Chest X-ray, PA view. Patient: 48 years old, sex M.
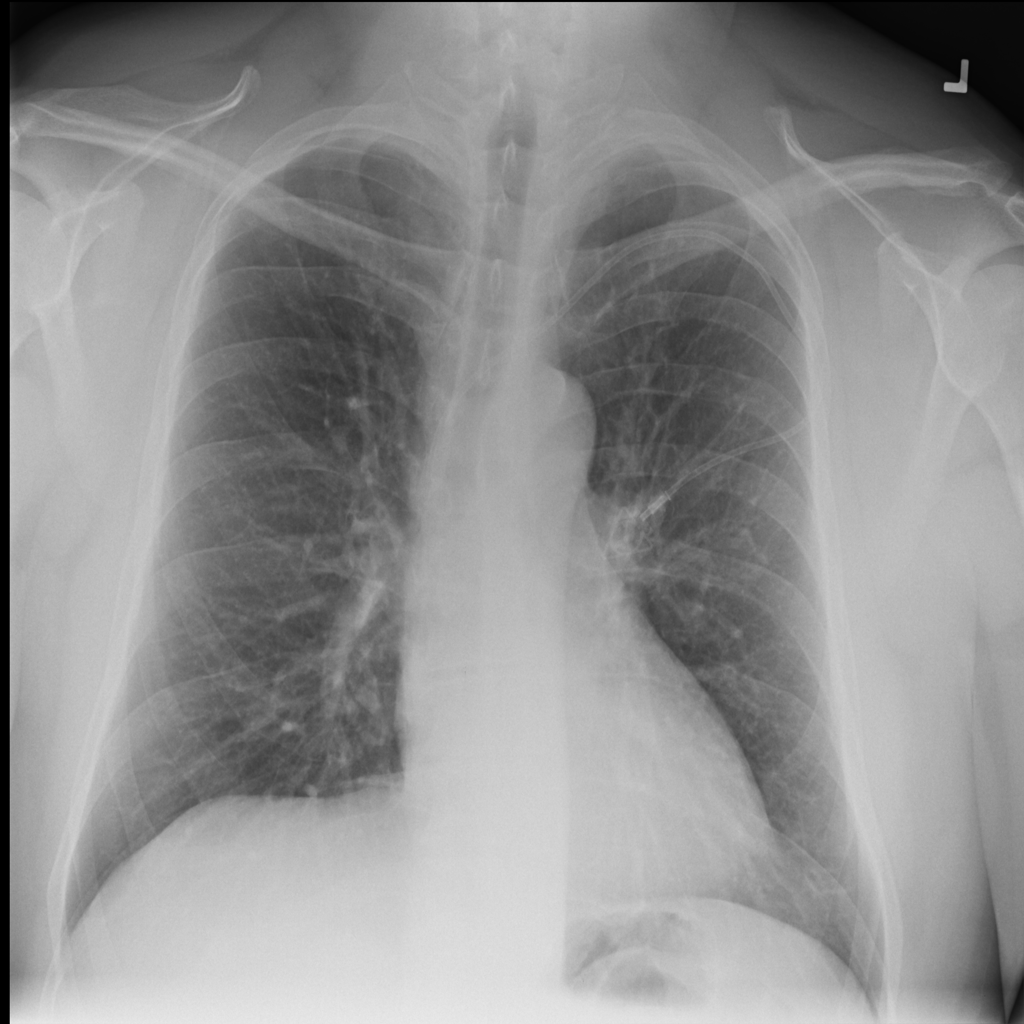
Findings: Infiltration